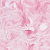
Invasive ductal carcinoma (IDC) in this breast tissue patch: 0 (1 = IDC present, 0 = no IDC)